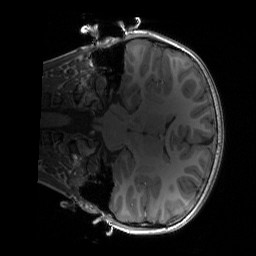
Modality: T1w
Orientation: coronal
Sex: male
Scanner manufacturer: siemens
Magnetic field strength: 3 T
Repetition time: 1.9 s
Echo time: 0.00243 s